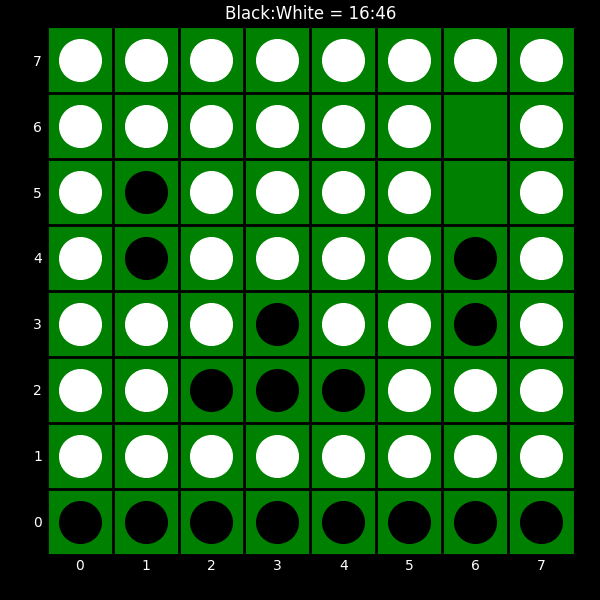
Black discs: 16
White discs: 46